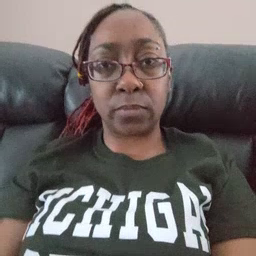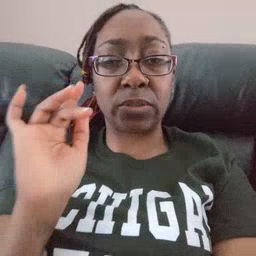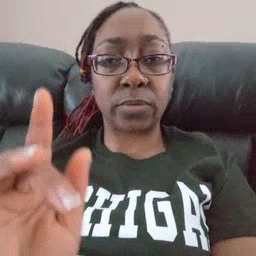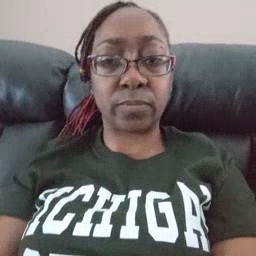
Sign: touch